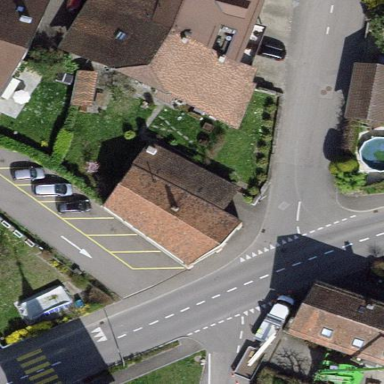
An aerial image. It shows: Parking lane.